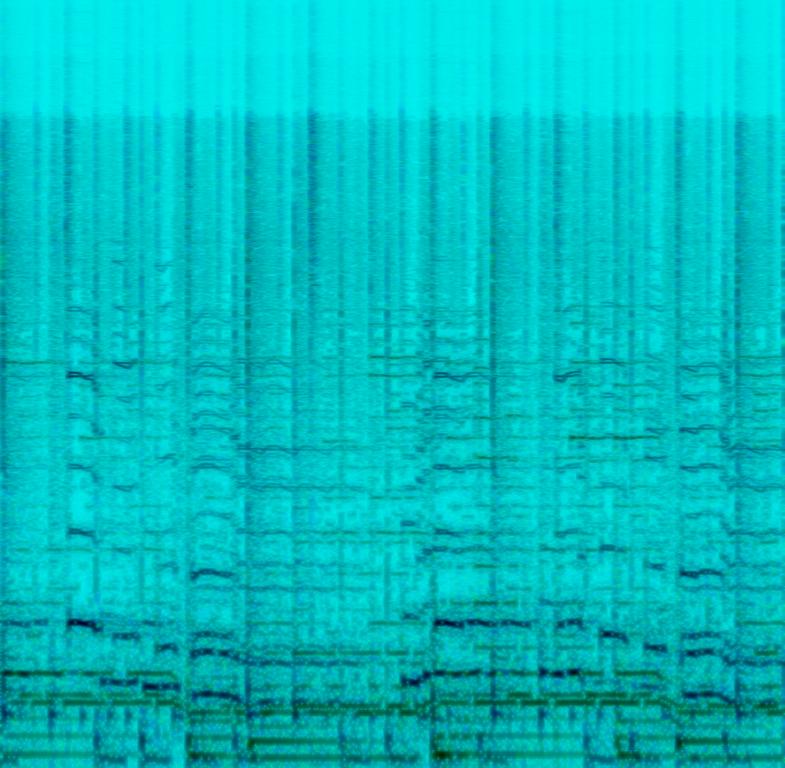
The low quality recording features an emotional electric guitar melody, shimmering hi hats, soft kick hits and punchy snare in the left channel and arpeggiated electric guitar melody and simple bass guitar in the right channel of the stereo image. Due to this unconventional panning, the stereo image sounds a bit unbalanced. It is still emotional and passionate.